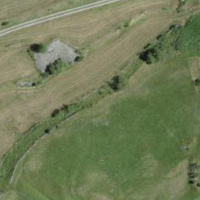
EUNIS habitat code: 26
Species observed at this site:
Chersotis cuprea